Question: I am using this code to curve fit some data:
'''
def extract_parameters(Ts, ts):
def model(t, Ti, Ta, c):
return (Ti - Ta)*math.e**(-t / c) + Ta
popt, pcov = cf(model, Ts, ts, p0 = (10, 6, 7))
Ti, Ta, c = popt
maxx = max(Ts)
xfine = np.linspace(0, maxx, 101)
print "xfine: ", xfine
yfitted = model(xfine, *popt)
print "yfittted", yfitted
pl.plot(Ts, ts, 'o', label = 'data point')
pl.plot(xfine, yfitted, label = 'fit')
pylab.legend()
pylab.show()
return Ti, Ta, c
'''
When I enter:
'''
extract_parameters([1,2,3,4,5,6],[100,60,50,40,45,34])
'''
I get a perfect fit
but when I enter:
'''
extract_parameters([1,2,3,4,5,6,7],[100,80,70,65,60,58,56])
'''
I get this instead
Can anyone see why? The curve fit changes drastically?
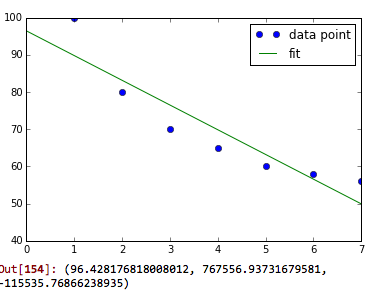
Answer: Optimizers like 'curve_fit' try to find the optimal fit, but don't always succeed.
Notice that 'extract_parameters([1,2,3,4,5,6],[100,60,50,40,45,34])' returns
'''
(196.85292746741234, 38.185643828689777, 1.0537367332516778)
'''
That means it started with an initial parameter guess of 'p0 = (10, 6, 7)'
and found its way to quite a different location.
You can help the optimizer out by picking an initial guess which is closer to the optimal value. Simply by changing it to
'''
p0 = (100, 6, 7)
'''
allows
'''
extract_parameters([1,2,3,4,5,6,7],[100,80,70,65,60,58,56])
'''
to find a better fit: '(131.71232607048836, 54.894539483338022, 1.8503931318517444)'.